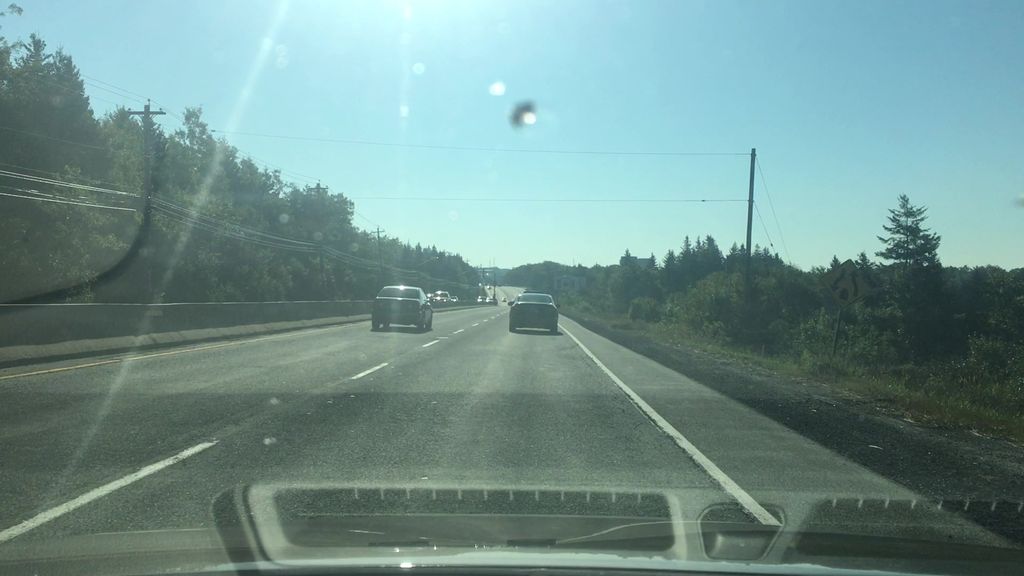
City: halifax